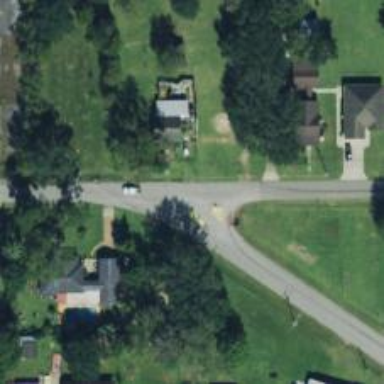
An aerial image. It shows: Residential road.